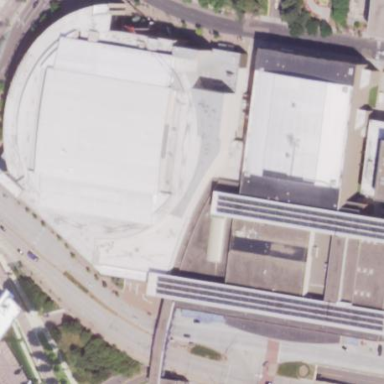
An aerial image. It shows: Convention centre building.